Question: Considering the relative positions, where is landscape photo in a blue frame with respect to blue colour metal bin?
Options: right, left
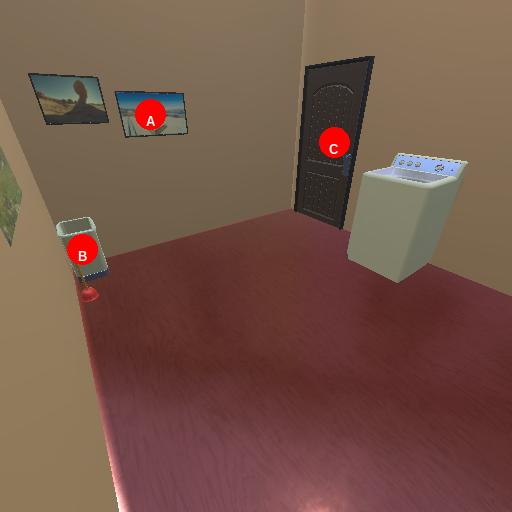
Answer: right